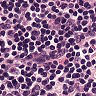
Metastatic tissue present: no